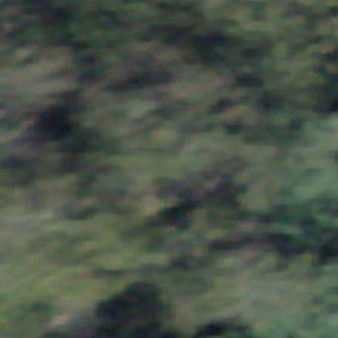
Label: other